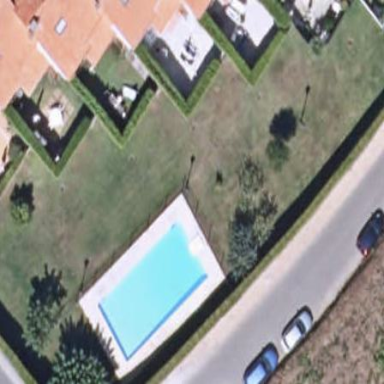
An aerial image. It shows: Swimming pool located in leisure land.